Question: I am trying to wrap a texture on a quad.
All I see is a white rectangle:

To load the texture I used freeimage.
I need help in order to fix this very simple demo:
'''
#include <GL/glut.h>
#include <GL/gl.h>
#include <FreeImage.h>
#include <stdio.h>
GLfloat coordinates[] =
{
-0.5, 0.5, 1,
-0.5, -0.5, 0,
0.5, -0.5, 0,
0.5, 0.5, 0
};
GLfloat texCoords[] =
{
0, 1,
0, 0,
1, 0,
1, 1
};
BYTE* data;
FIBITMAP* bitmap;
GLuint texture;
void initGlutCallbacks();
void initGL();
void onReshape(int w, int h);
void display();
FIBITMAP* loadTexture(const char* fileName);
int main(int argc, char** argv){
glutInit(&argc, argv);
glutInitDisplayMode(GLUT_RGBA | GLUT_DOUBLE);
glutInitWindowSize(512, 512);
glutInitWindowPosition(64, 64);
glutCreateWindow("arrays");
initGlutCallbacks();
initGL();
// texture
bitmap = loadTexture("rufol.png");
glGenTextures(1, &texture);
glBindTexture(GL_TEXTURE_2D, texture);
glTexParameteri(GL_TEXTURE_2D, GL_TEXTURE_MIN_FILTER, GL_NEAREST);
data = FreeImage_GetBits(bitmap);
glTexImage2D(
GL_TEXTURE_2D, 0, GL_RGBA, 256, 256, 0,
GL_RGBA8, GL_UNSIGNED_BYTE,
data
);
// enable arrays
glEnableClientState(GL_VERTEX_ARRAY);
glEnableClientState(GL_TEXTURE_COORD_ARRAY);
// specifying data for the arrays
glVertexPointer
(
3, GL_FLOAT, 0, coordinates
);
glTexCoordPointer
(
2, GL_FLOAT, 0, texCoords
);
glutMainLoop();
}
void initGlutCallbacks(){
glutReshapeFunc(onReshape);
glutDisplayFunc(display);
}
void initGL(){
glClearColor(0.0, 0.0, 0.0, 0.0);
glClearDepth(1.0);
glEnable ( GL_TEXTURE_2D );
}
void onReshape(int w, int h){
}
void display(){
glClear(GL_COLOR_BUFFER_BIT | GL_DEPTH_BUFFER_BIT);
glTexEnvf(GL_TEXTURE_2D, GL_TEXTURE_ENV_MODE, GL_REPLACE);
glDrawArrays(GL_QUADS, 0, 4);
glFlush();
glutSwapBuffers();
}
FIBITMAP* loadTexture(const char* fileName){
FIBITMAP *bitmap = FreeImage_Load(FIF_PNG, "rufol.png");
if(bitmap == 0) printf("error loading the image
");
FIBITMAP *fbitmap = FreeImage_ConvertTo32Bits(bitmap);
FreeImage_Unload(bitmap);
return fbitmap;
}
'''
As you can see I am not even using perspective. Also lighting is not enabled(I don't know if it is required to display textures). I have tested a very similar code but using colors for each vertex instead of texture coordinates and it worked. So I think it might be something wrong when loading the image.
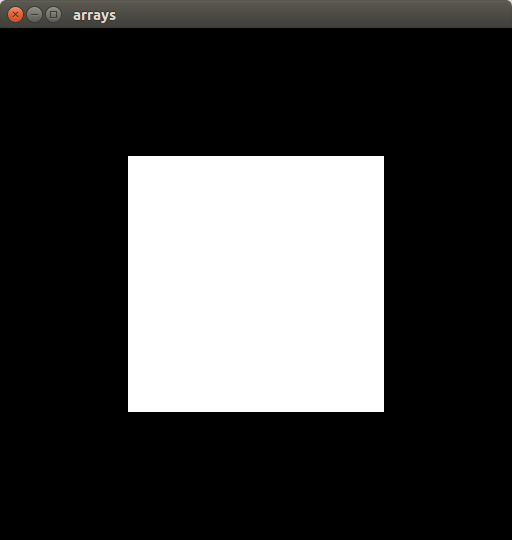
Answer: Have you tried using GL_RGBA instead of GL_RGBA8 as second parameter (format)?